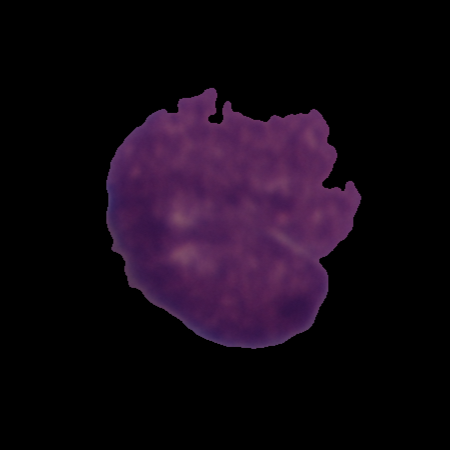
Label: cancer